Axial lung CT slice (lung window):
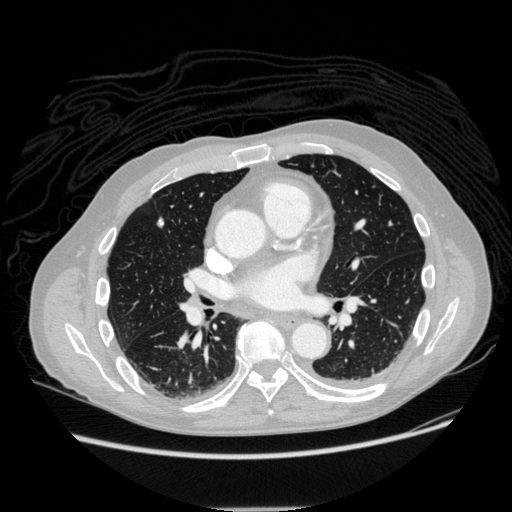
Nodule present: yes
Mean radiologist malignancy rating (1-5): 1